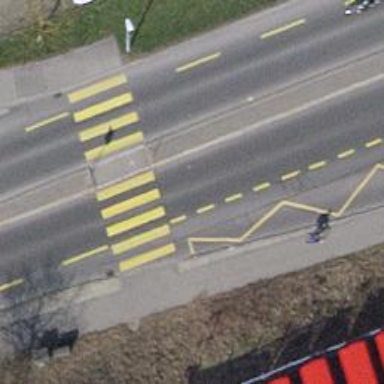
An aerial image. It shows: Zebra crossing on the road.